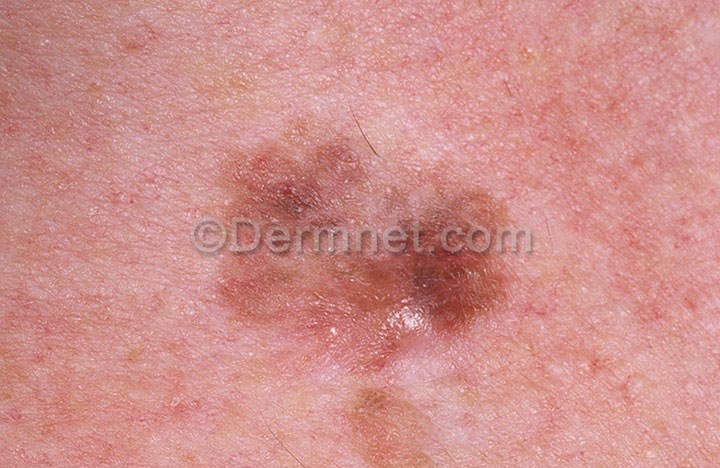
Disease: Melanoma Skin Cancer Nevi and Moles